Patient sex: M
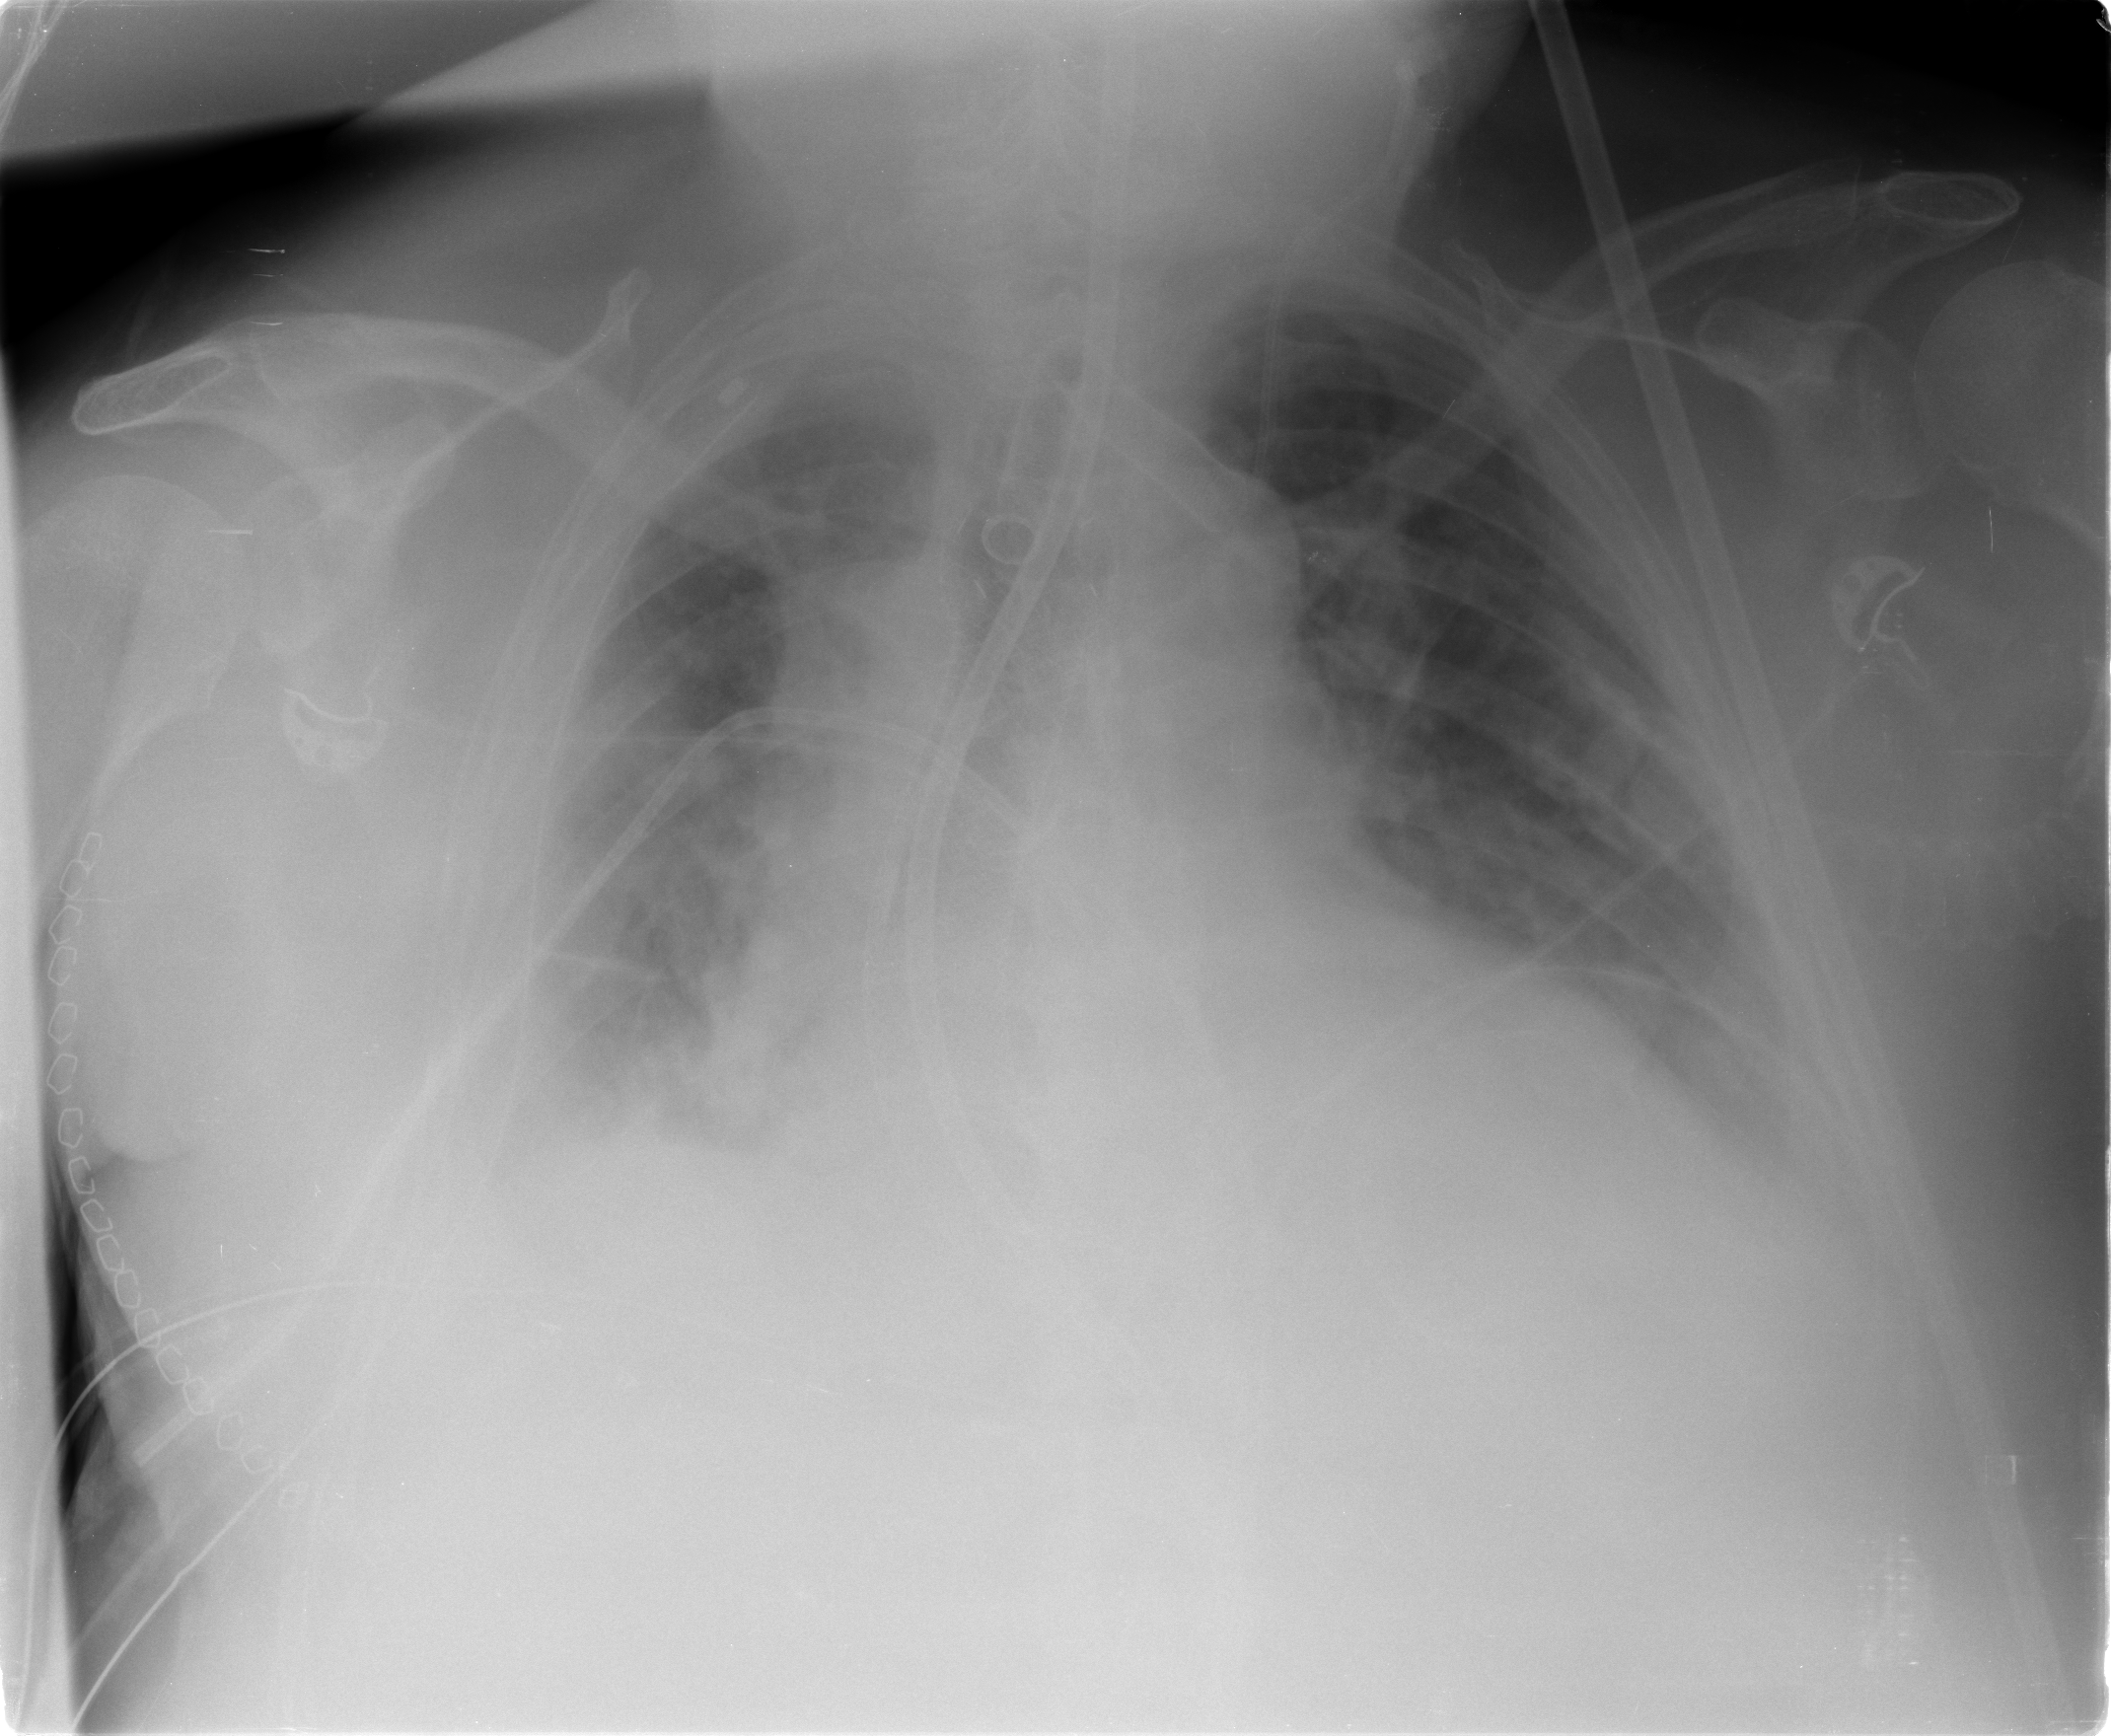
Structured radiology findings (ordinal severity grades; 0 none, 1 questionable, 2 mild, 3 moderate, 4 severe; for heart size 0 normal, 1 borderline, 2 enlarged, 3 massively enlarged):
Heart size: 2
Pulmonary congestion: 2
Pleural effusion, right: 3
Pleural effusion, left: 2
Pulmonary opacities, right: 3
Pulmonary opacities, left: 0
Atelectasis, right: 3
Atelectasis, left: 2